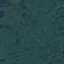
Land use / land cover: Forest